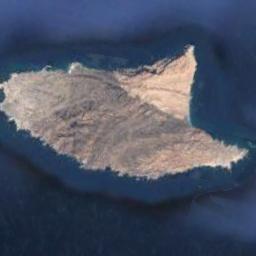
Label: island